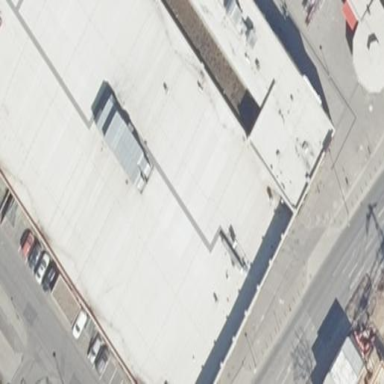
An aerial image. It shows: Building with flat black roof made of tar paper. The building itself is beige in color.